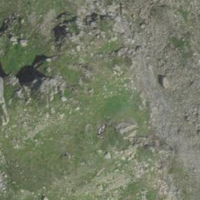
EUNIS habitat code: 48
Species observed at this site:
Geum reptans